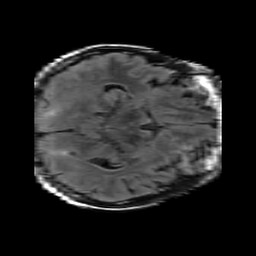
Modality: FLAIR
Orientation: axial
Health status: ill
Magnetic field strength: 3 T